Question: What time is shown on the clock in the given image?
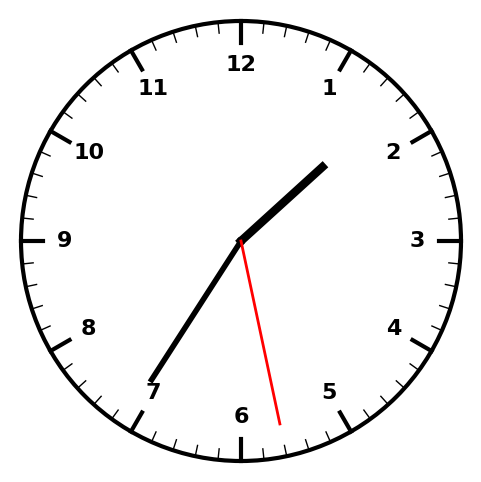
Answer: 01:35:28